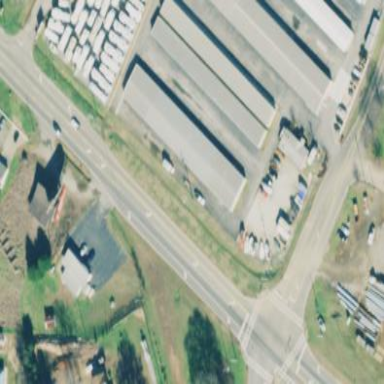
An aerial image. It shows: Building that serves as storage rental shop.